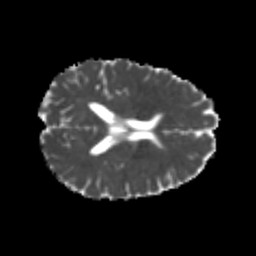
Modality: MD
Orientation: axial
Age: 23
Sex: female
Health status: healthy
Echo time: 0.074 s